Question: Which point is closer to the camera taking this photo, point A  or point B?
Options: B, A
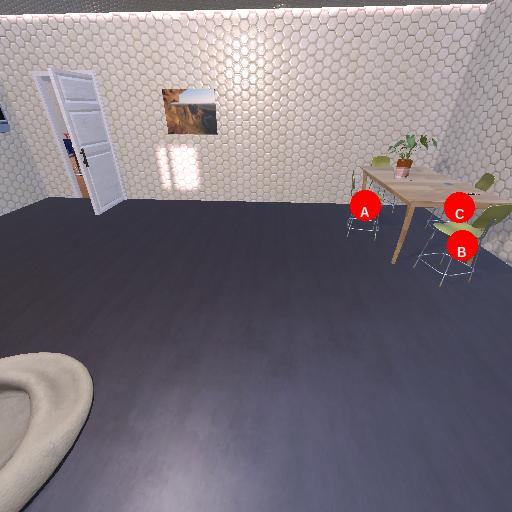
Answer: B